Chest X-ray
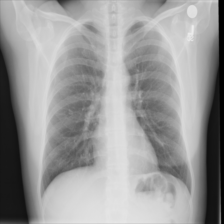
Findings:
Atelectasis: negative
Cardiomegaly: negative
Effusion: negative
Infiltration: negative
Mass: negative
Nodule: negative
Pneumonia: negative
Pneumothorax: negative
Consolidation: negative
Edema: negative
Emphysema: negative
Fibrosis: negative
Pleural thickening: negative
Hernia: negative